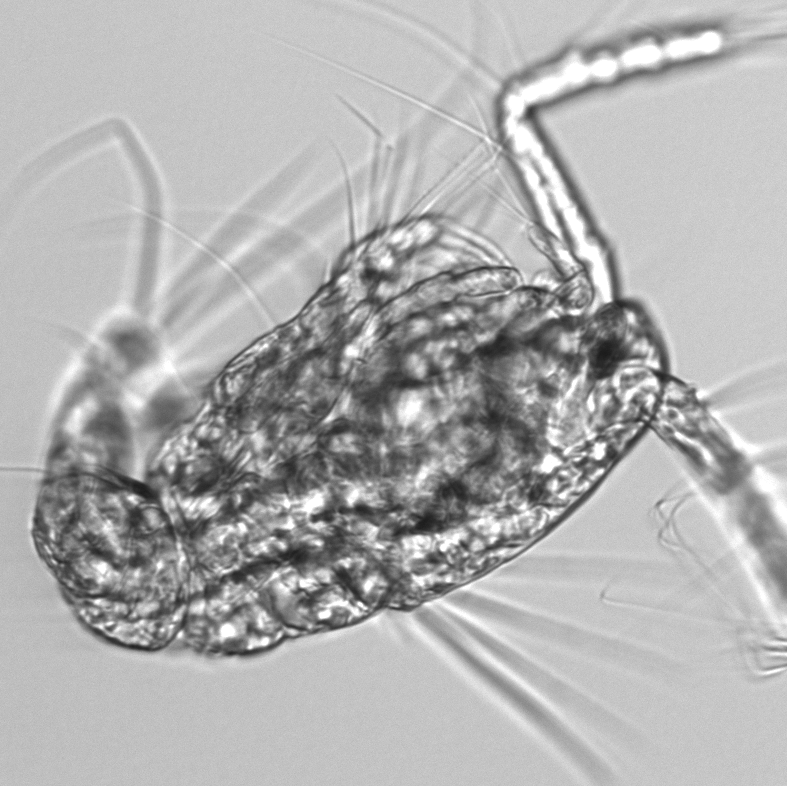
Label: zooplankton